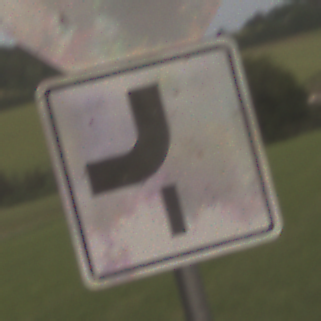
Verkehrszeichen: VerlaufVorfahrtsstrasse7
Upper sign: Stop
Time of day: SunriseSunset
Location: Outdoor (Nature)
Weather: Clear
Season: NotSpecified
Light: Natural